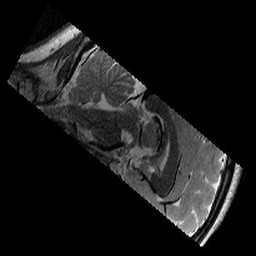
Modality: T2w
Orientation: sagittal
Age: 12
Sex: female
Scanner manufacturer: siemens
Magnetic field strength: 3 T
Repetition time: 9.23 s
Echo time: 0.067 s